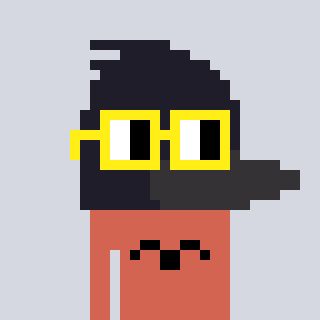
a pixel art character with square yellow glasses, a raven-shaped head and a peachy-colored body on a cool background